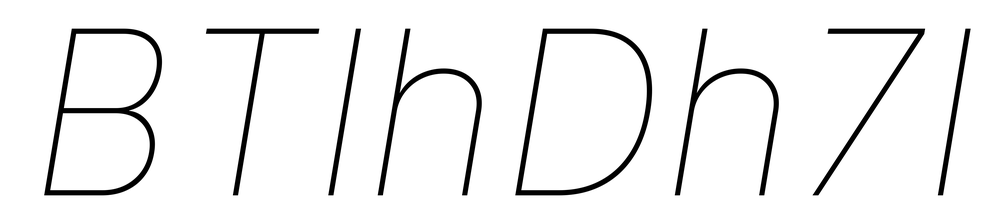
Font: Inter-Italic_Thin_Italic